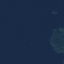
Land use / land cover class: SeaLake